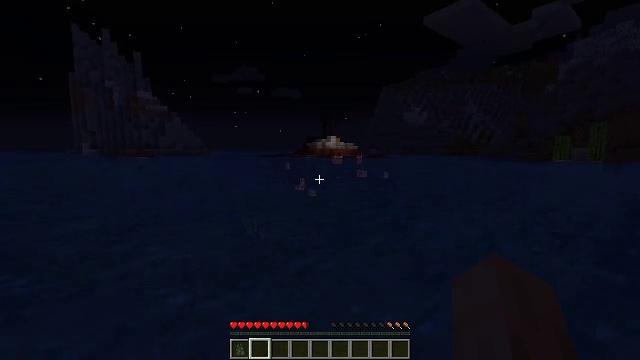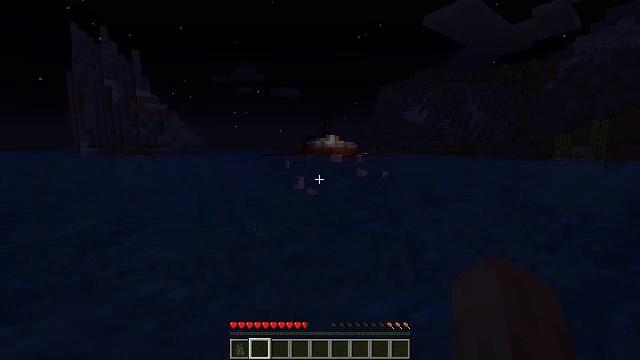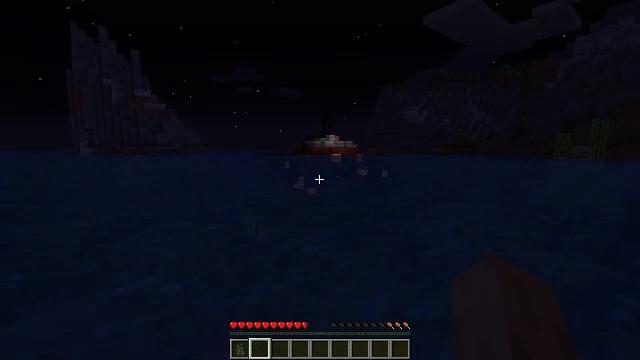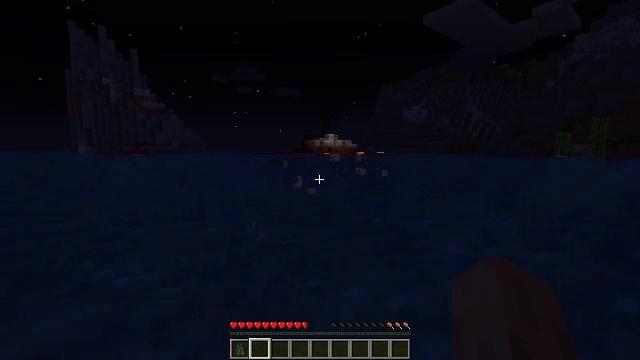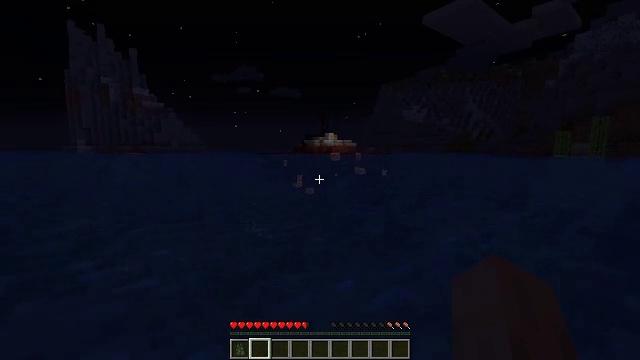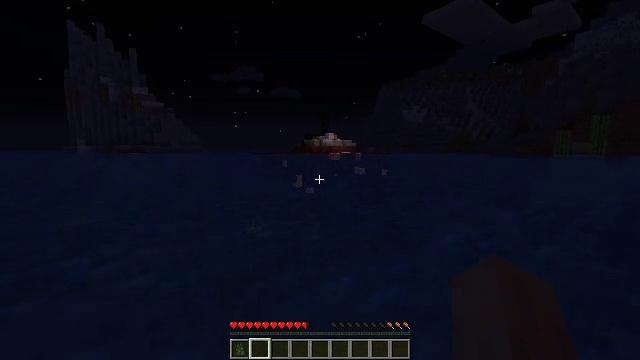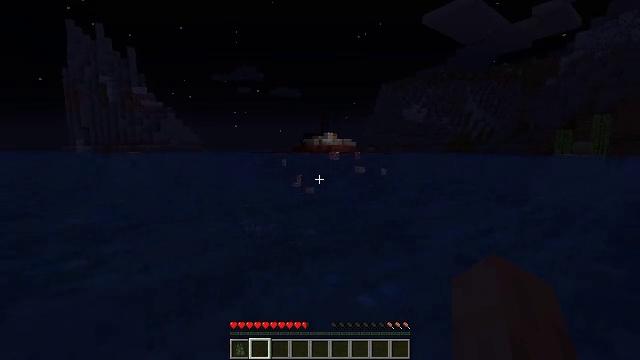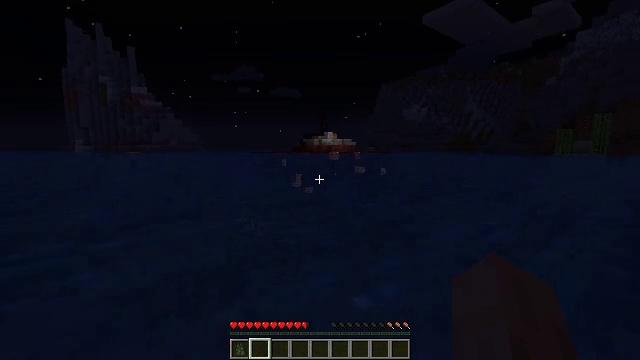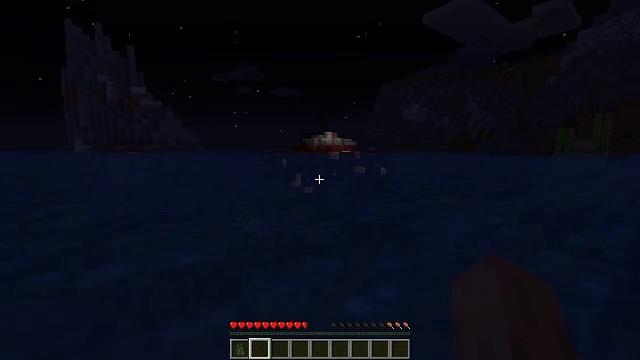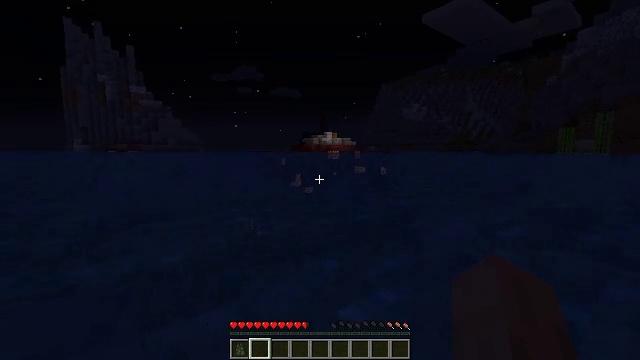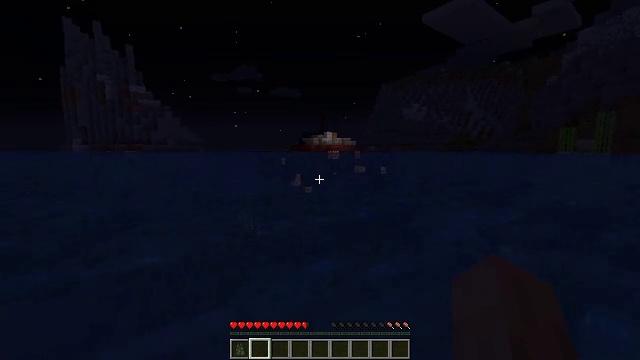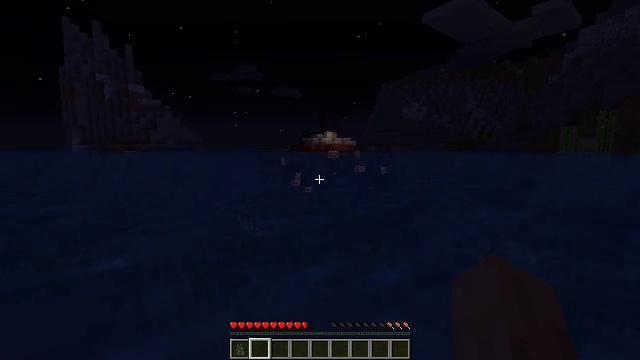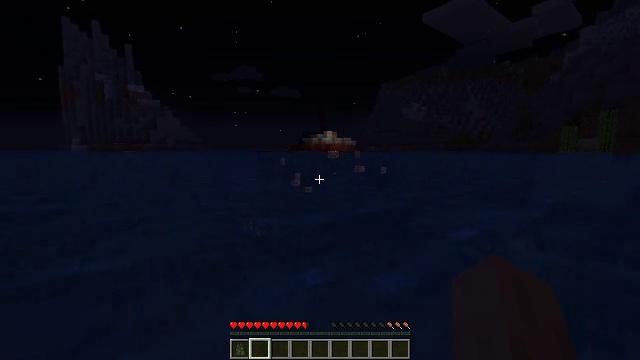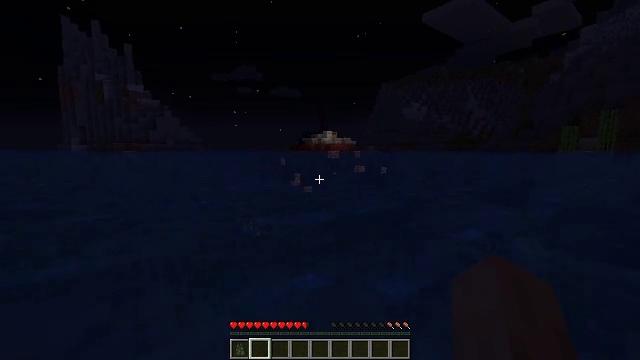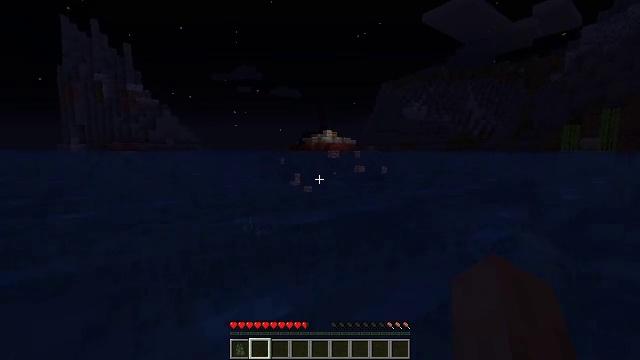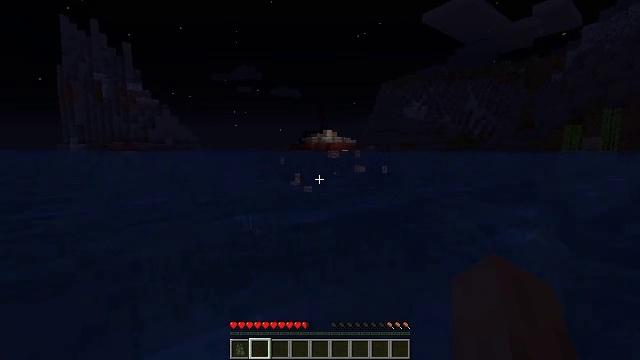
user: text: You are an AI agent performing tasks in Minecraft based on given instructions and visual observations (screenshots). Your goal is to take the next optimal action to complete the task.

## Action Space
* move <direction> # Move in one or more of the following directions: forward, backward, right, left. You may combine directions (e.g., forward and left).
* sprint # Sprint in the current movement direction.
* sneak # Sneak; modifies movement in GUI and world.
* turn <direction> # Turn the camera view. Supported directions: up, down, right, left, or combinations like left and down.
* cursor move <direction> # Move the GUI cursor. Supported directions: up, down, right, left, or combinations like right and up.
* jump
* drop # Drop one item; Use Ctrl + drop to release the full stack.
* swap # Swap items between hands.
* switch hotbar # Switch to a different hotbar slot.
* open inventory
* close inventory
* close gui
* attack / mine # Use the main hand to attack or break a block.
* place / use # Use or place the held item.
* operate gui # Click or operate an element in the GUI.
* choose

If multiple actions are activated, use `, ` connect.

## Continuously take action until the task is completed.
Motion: motion action
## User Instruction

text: Attack the sea lantern to retrieve it.
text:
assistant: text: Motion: move forward, sprint
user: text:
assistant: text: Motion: move forward, sprint
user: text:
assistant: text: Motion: move forward, sprint
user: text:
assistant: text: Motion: move forward, sprint
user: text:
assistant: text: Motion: move forward, sprint
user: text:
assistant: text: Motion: move forward, sprint
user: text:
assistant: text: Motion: move forward, sprint
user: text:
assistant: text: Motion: move forward, sprint
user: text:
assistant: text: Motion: move forward, sprint
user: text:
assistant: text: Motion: move forward, sprint
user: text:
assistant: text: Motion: move forward, sprint
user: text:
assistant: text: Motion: move forward, sprint
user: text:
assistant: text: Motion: move forward, sprint
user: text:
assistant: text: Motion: move forward, sprint
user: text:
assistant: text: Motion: move forward, sprint
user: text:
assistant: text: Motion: move forward, sprint
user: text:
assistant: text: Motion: move forward, sprint
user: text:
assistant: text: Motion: move forward, sprint
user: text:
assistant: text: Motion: move forward, sprint
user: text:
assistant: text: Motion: move forward, sprint
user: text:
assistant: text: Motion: move forward, sprint
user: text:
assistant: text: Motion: move forward, sprint
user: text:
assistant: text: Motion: move forward, sprint
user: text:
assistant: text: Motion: move forward, sprint
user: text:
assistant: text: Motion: move forward, sprint
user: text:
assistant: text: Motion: move forward, sprint
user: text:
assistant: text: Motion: move forward, sprint, turn left
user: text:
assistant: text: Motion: move forward, sprint, turn left and up
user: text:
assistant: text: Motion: move forward, sprint
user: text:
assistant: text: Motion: move forward, sprint